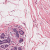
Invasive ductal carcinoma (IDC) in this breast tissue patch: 0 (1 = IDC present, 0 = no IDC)